Question: Given some known input values and observed outputs, determine how many possible combinations exist for the unknown inputs that would produce the same outputs.
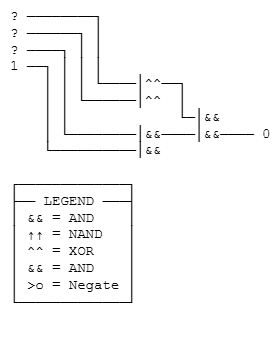
Answer: 6